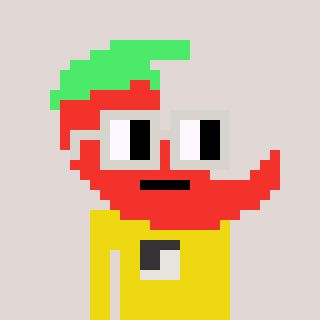
a pixel art character with square light gray glasses, a chilli-shaped head and a yellow-colored body on a warm background